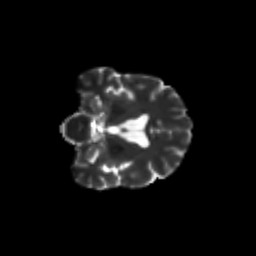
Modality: T2w
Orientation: coronal
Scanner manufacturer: siemens
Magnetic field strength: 3 T
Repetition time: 9.2 s
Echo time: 0.084 s